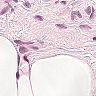
Metastatic tissue present: no